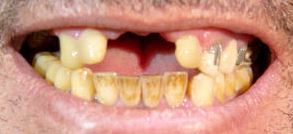
Condition: hypodontia